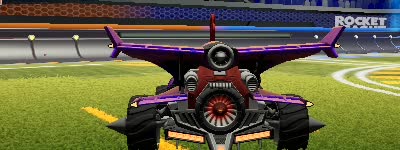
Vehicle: aftershock